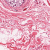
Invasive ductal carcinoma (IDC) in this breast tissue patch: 0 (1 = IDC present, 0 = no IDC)